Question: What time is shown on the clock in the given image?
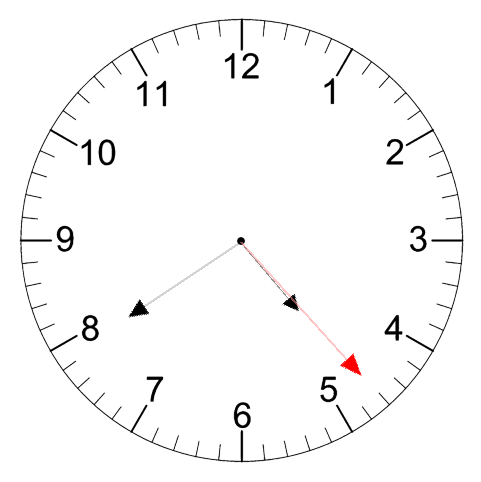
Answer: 04:39:23